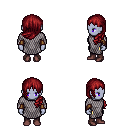
a pixel art fantasy rpg character, female body template, dark elf, purple skin, chain mail, gold greaves, brunette left-swept hairstyle, leather bracers, maroon shoes, four views (front, back, left, right), 2x2 character sprite sheet, small pixel art, hard edges, no anti-aliasing